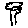
Label: tree